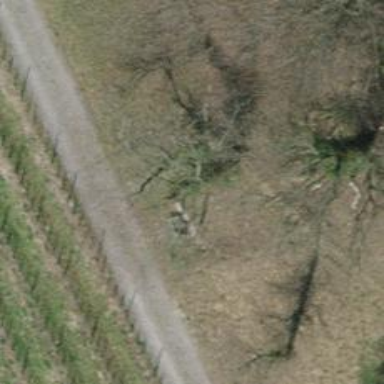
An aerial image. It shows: Bench.